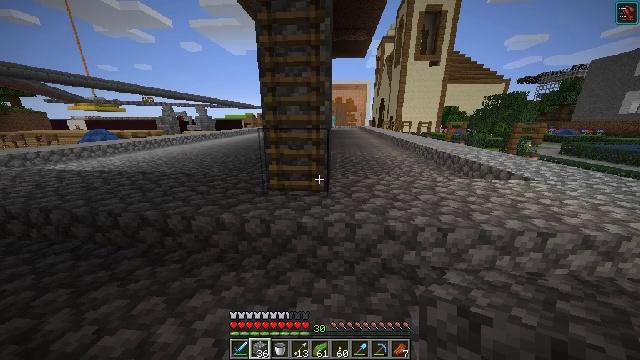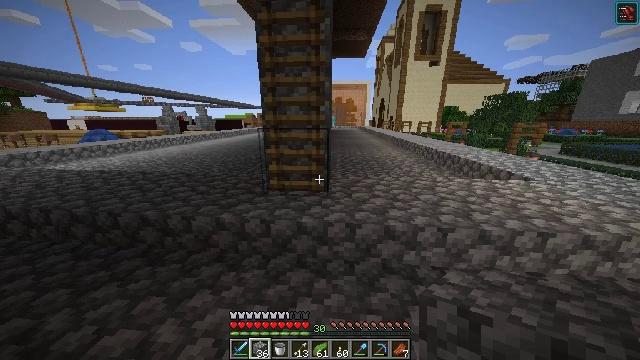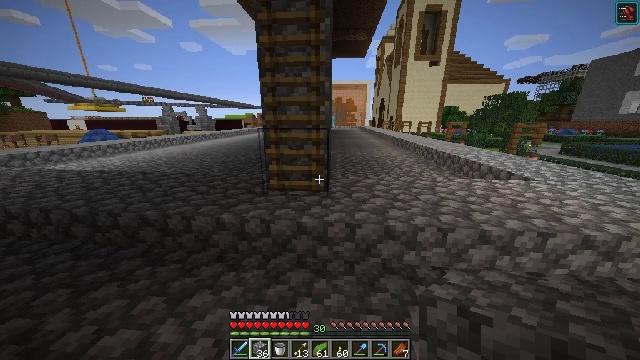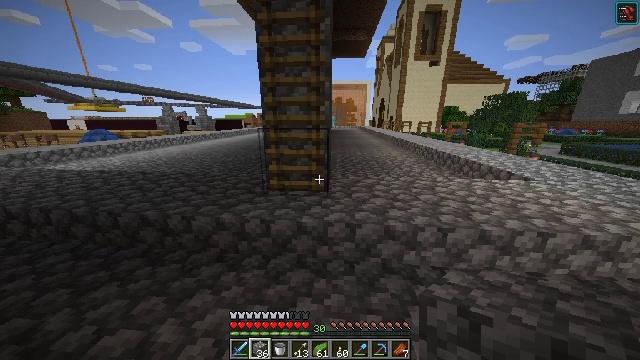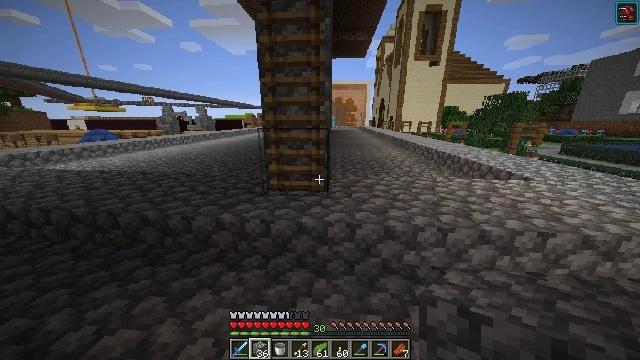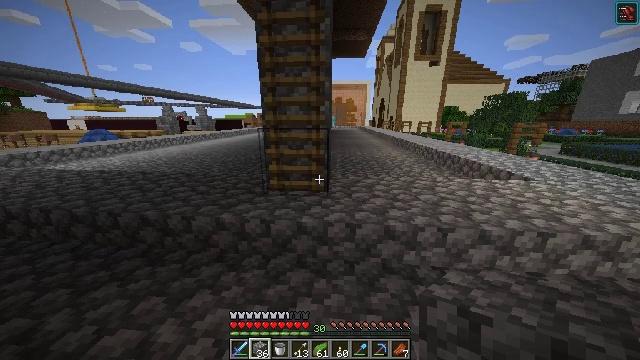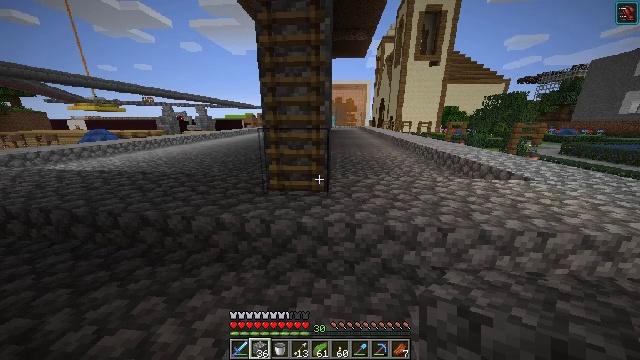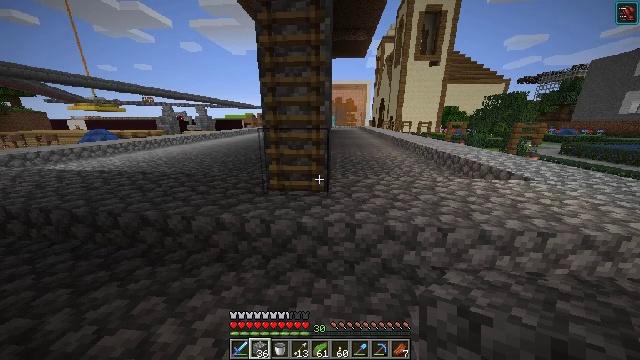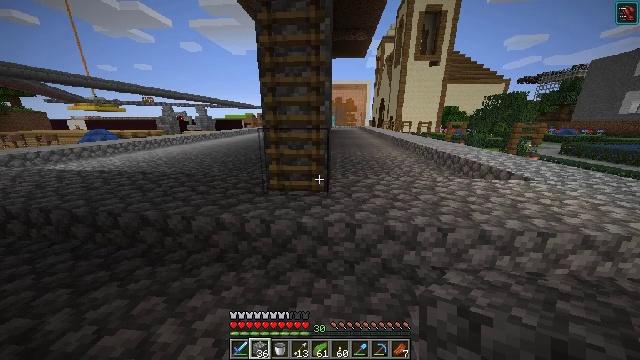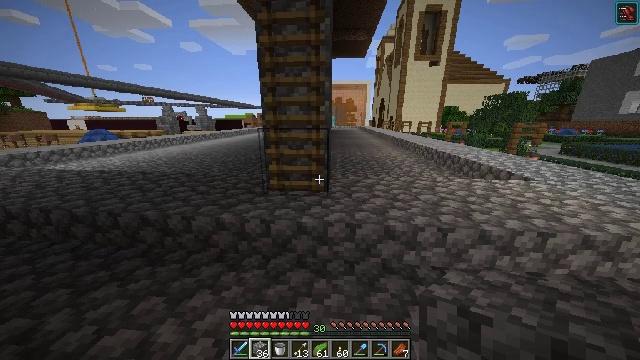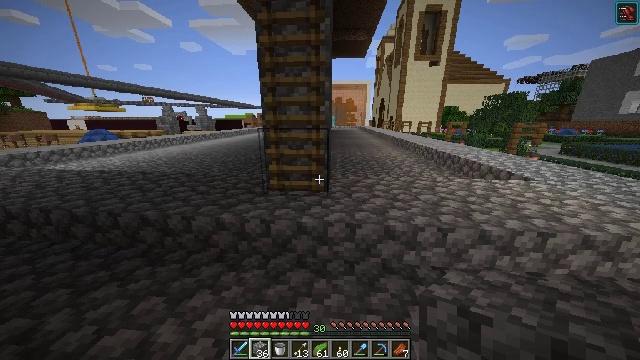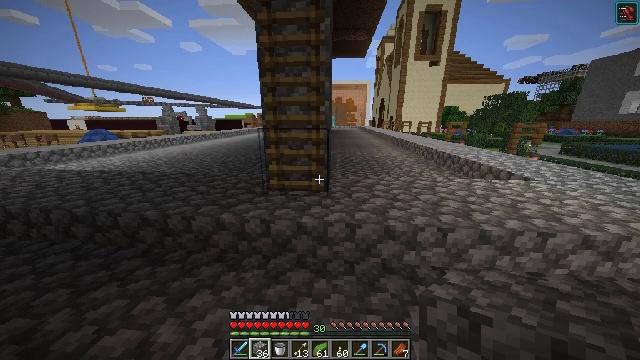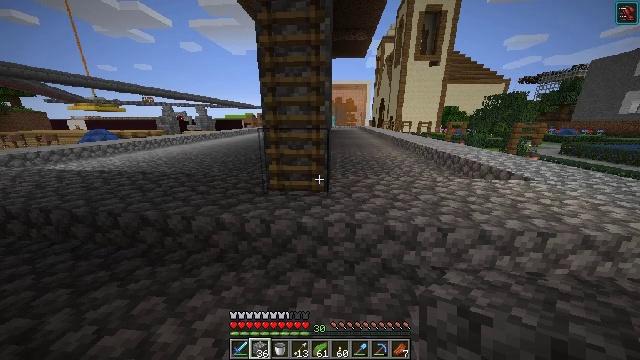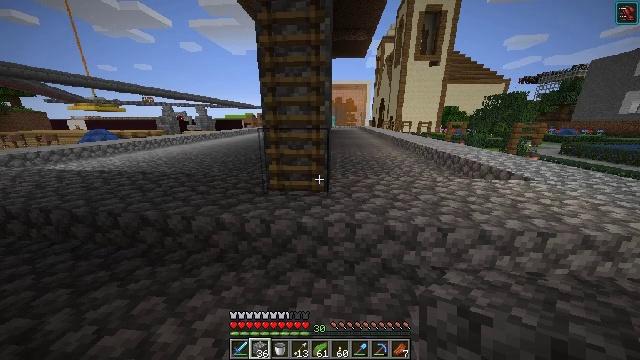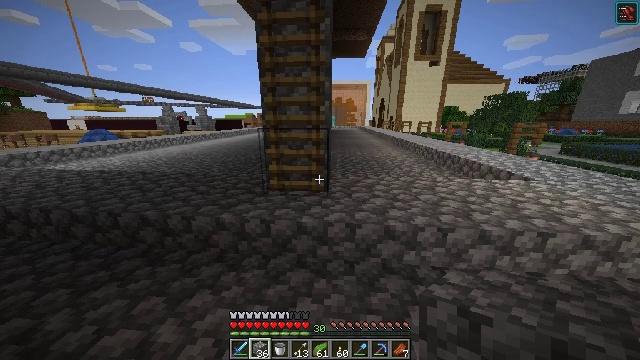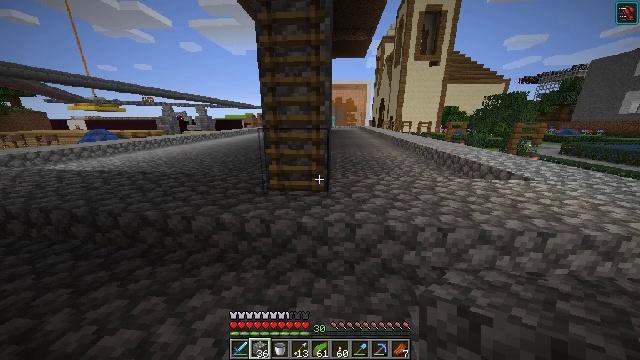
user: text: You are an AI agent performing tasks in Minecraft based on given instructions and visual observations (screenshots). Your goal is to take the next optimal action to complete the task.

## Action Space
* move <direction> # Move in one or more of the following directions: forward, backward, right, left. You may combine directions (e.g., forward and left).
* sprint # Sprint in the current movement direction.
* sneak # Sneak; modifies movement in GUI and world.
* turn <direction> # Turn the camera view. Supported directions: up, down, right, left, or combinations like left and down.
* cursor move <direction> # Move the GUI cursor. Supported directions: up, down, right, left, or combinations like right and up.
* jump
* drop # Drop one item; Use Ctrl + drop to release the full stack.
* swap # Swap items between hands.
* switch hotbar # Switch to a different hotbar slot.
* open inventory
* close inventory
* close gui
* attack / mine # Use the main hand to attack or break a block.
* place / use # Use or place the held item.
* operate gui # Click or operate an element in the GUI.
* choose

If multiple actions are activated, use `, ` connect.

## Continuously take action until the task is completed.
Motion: motion action
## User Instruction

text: Break the stone slab in a structure.
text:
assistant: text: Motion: no_op
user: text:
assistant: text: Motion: no_op
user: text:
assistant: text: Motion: no_op
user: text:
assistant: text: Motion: no_op
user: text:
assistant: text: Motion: no_op
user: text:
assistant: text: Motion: no_op
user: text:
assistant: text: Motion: no_op
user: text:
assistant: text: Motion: no_op
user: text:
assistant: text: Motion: no_op
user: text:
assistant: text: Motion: no_op
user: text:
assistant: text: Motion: no_op
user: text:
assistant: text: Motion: no_op
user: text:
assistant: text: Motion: no_op
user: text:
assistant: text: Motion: no_op
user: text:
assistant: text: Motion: no_op
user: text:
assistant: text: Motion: no_op
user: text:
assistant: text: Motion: no_op
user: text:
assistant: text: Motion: no_op
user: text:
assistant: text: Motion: no_op
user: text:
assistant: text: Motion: no_op
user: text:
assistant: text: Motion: no_op
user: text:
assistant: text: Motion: no_op
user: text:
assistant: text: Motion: no_op
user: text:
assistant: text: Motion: no_op
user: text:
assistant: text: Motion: no_op
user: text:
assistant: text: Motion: no_op
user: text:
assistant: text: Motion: no_op
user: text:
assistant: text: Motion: no_op
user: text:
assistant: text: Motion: no_op
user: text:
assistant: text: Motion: no_op